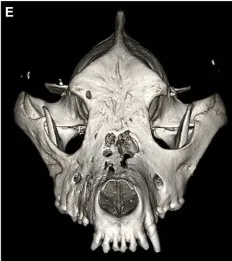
Panels. Represent 6 months postoperative CT,. 3D reconstruction. Have reduced in size.
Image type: radiology (ct)